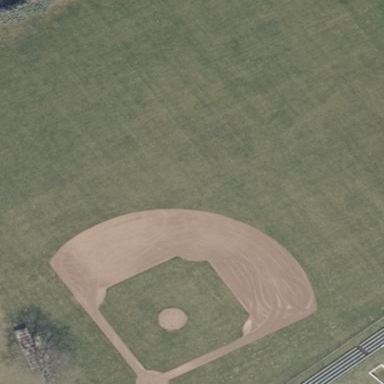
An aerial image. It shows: Grass baseball pitch for leisure and sport.